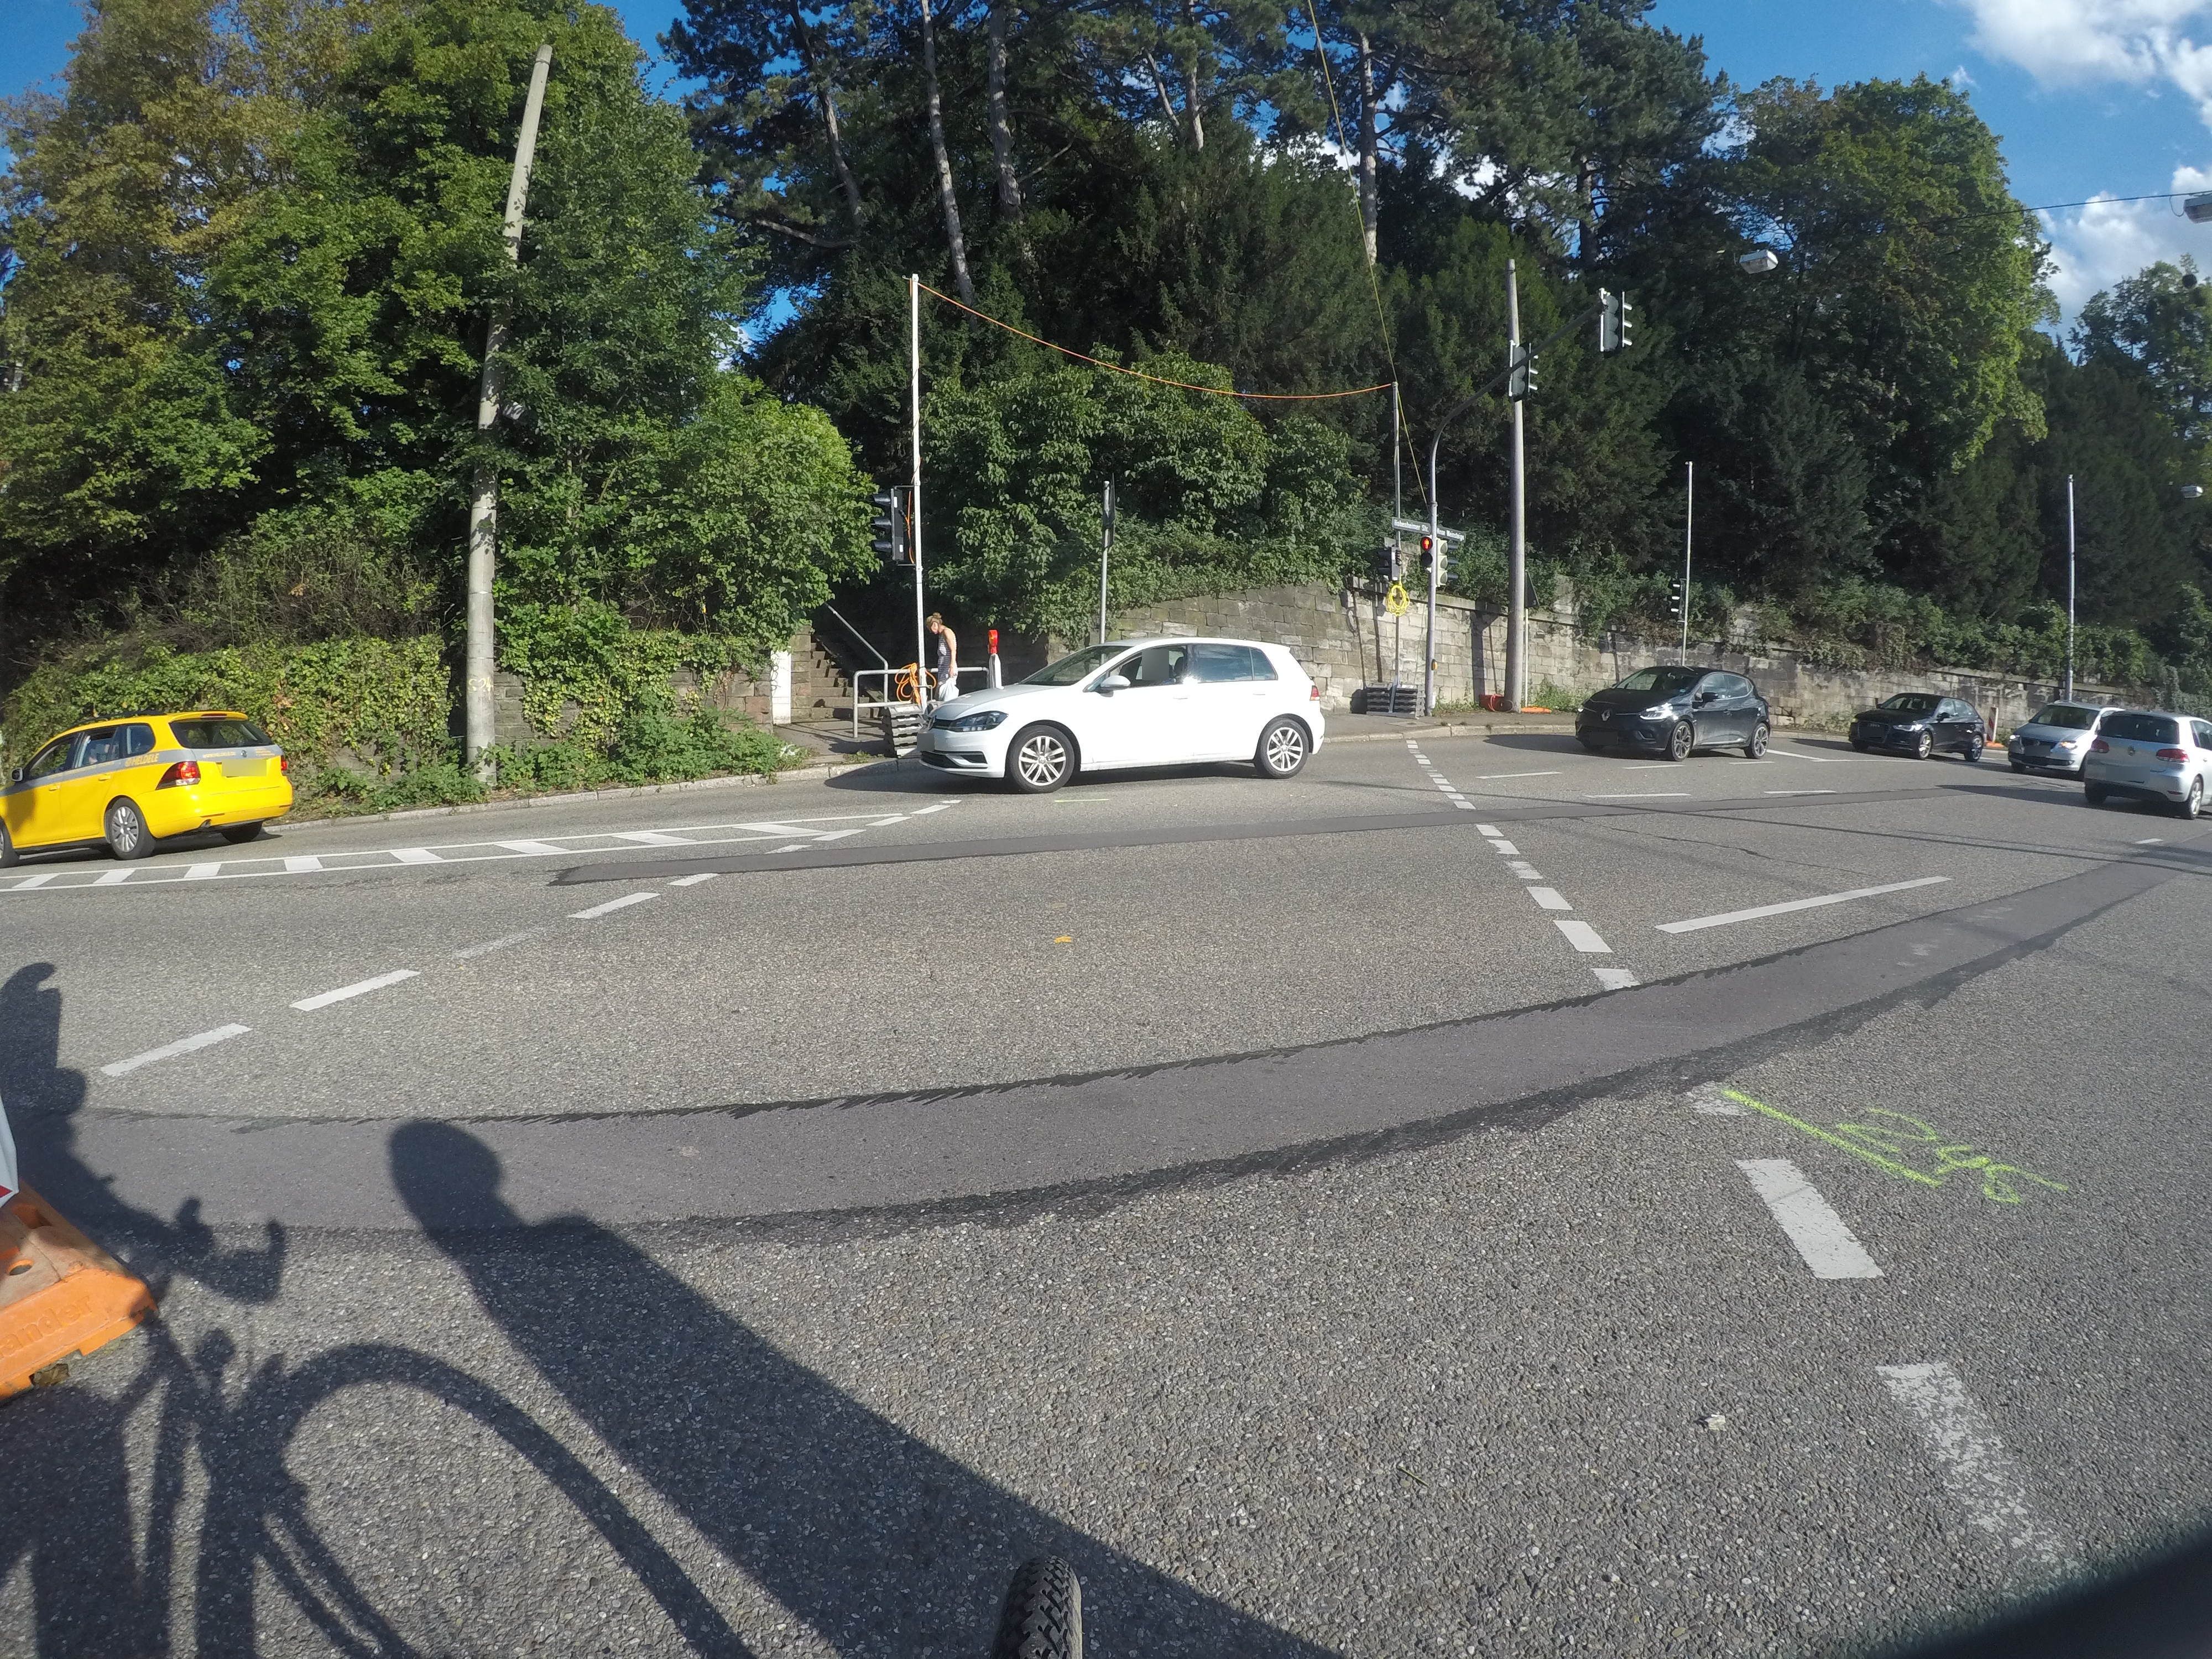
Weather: clear
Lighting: day
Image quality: good
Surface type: cycling surface
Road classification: path
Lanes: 2
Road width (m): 2.5
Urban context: urban centre
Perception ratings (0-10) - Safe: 3.36, Lively: 2.66, Beautiful: 7.86, Boring: 2.81, Depressing: 1.48, Wealthy: 1.7